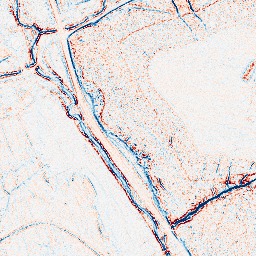
Category: edge_preserving
Decomposition family: bilateral
Decomposition parameters: d: 5
sigma_color: 150
sigma_space: 25
Upsampling method: bspline
Upsampling parameters: scale: 2
Upsampling scale: 2